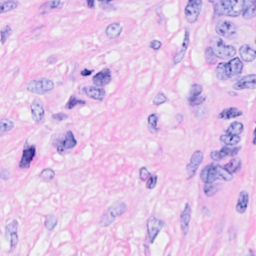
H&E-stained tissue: Breast